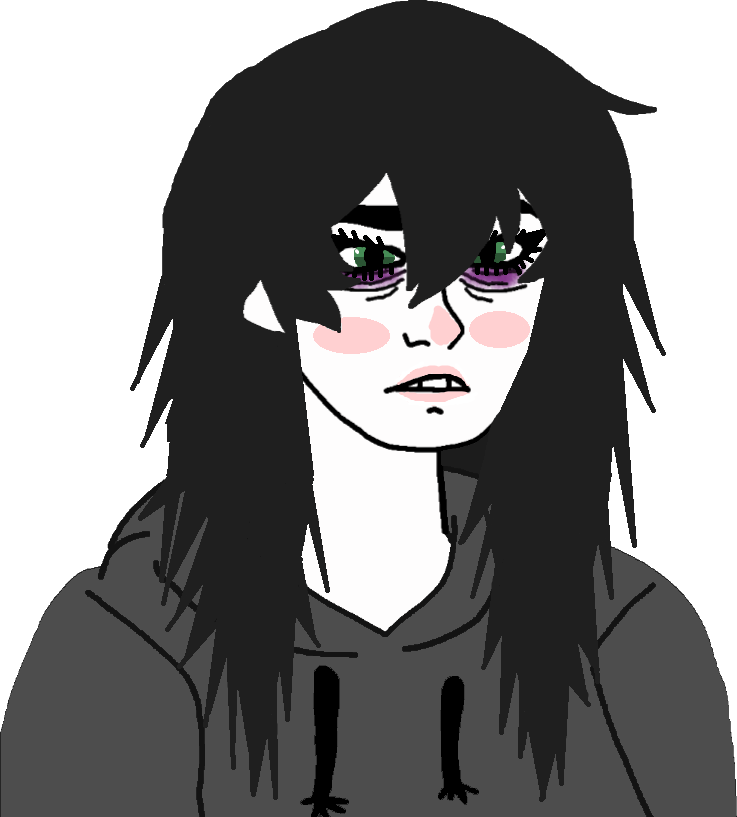
Label: 5_Doomer_Girl